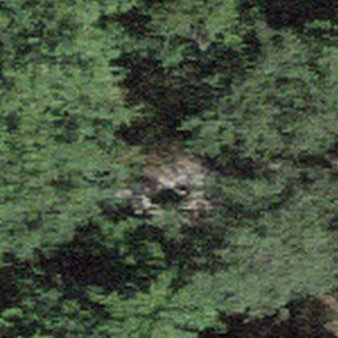
Label: other